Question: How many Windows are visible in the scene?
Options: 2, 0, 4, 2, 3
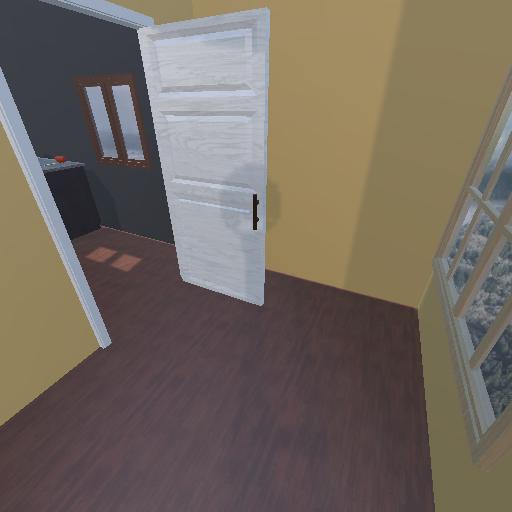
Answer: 2